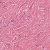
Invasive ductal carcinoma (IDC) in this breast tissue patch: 0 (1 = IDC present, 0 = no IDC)